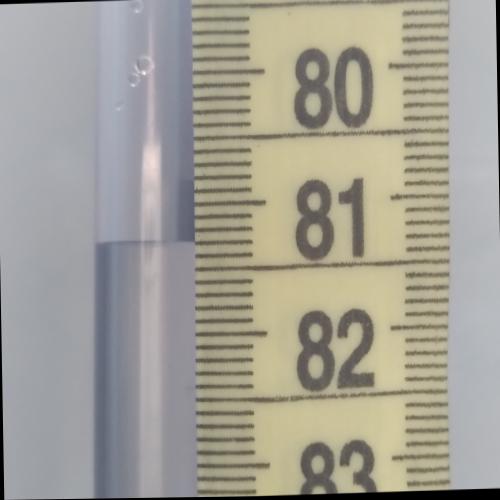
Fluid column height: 81.3 cm